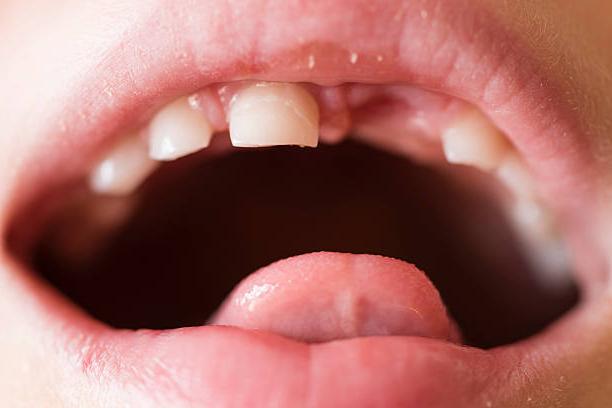
Condition: hypodontia